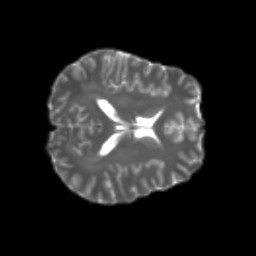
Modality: T2w
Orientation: axial
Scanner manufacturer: siemens
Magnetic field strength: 3 T
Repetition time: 4.16 s
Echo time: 0.0806 s